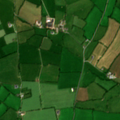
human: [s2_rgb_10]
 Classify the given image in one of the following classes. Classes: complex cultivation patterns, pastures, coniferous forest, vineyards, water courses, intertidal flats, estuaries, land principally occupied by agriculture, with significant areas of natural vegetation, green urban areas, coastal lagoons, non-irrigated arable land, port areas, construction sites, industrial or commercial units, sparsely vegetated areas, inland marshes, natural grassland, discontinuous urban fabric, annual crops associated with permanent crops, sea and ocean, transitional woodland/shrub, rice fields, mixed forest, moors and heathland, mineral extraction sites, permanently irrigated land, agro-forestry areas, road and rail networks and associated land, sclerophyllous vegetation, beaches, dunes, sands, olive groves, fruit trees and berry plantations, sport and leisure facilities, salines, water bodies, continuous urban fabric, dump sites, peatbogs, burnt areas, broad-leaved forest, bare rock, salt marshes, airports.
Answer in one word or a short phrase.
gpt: pastures, complex cultivation patterns